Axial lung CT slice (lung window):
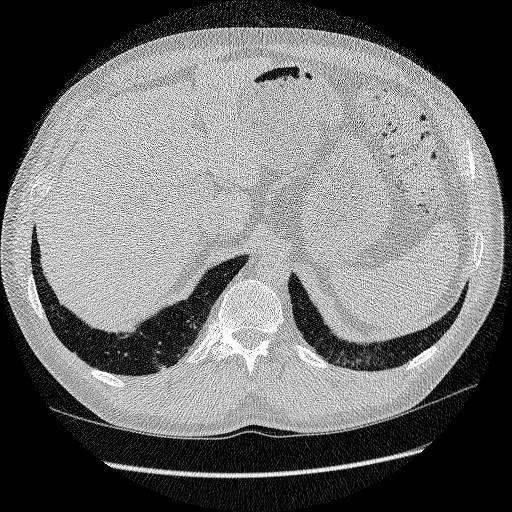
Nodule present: no